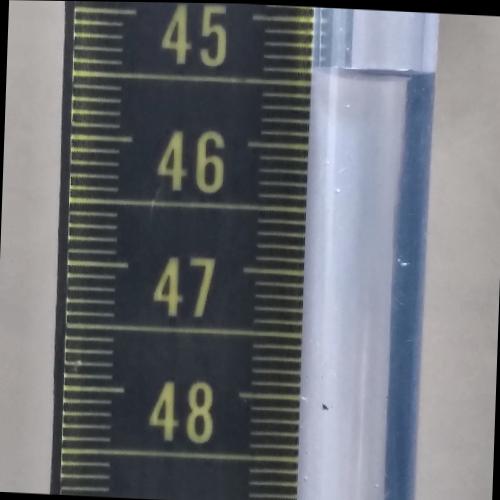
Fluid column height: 45.4 cm